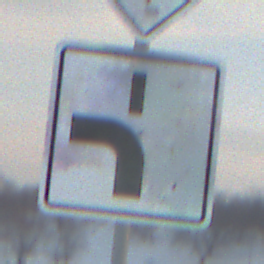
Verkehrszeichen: VerlaufVorfahrtsstrasse5
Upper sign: Vorfahrtsstrasse
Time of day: SunriseSunset
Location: Outdoor (Nature)
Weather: PartlyCloudy
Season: NotSpecified
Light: Natural